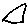
Label: triangle